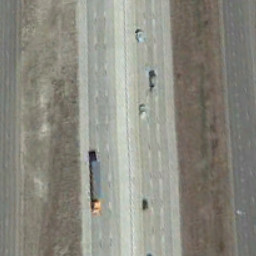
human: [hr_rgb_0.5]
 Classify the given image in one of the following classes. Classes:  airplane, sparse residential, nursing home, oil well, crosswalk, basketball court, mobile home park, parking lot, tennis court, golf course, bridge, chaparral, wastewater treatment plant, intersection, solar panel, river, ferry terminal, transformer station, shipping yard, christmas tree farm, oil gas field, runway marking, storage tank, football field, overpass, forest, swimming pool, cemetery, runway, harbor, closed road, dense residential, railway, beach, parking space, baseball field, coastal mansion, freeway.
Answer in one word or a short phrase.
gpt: freeway